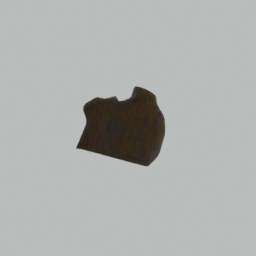
Label: nature